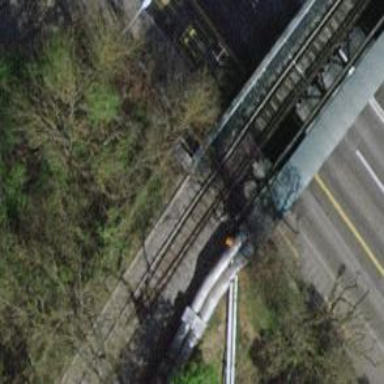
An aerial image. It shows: Bridge with pipeline running across it.